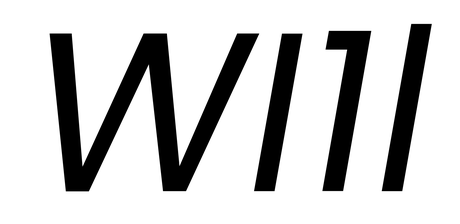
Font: Poppins-Italic